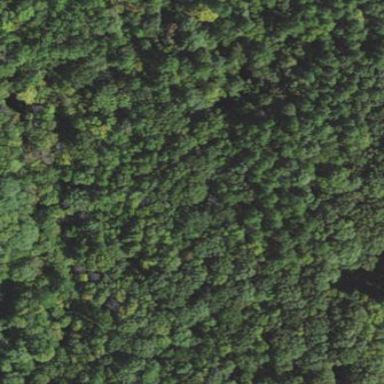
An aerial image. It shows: Nature reserve within woodland area.